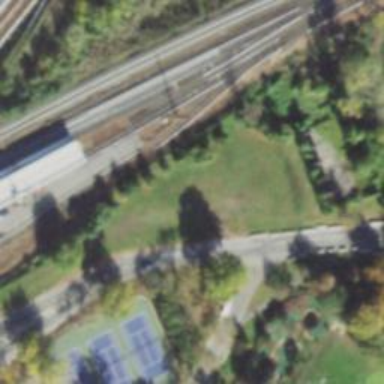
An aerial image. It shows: Electrified rail service siding.